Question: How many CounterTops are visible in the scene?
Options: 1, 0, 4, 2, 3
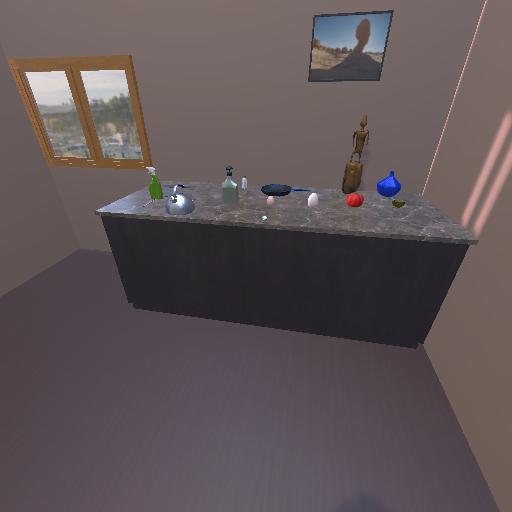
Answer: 1